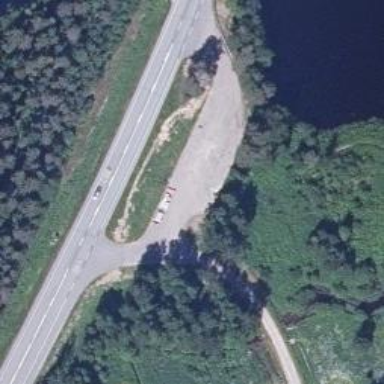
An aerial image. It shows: Rest area on the road.